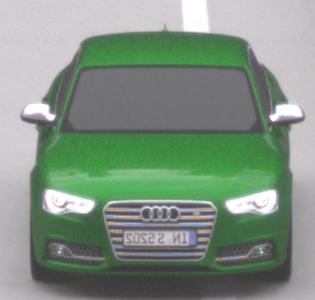
Make: Audi
Model: S5
Detailed model: F5
Model produced from: 2016
Model produced until: 2019
Doors: 2
Color: green
Road condition: dry road
Daytime: morning or afternoon
Contrast: low contrast